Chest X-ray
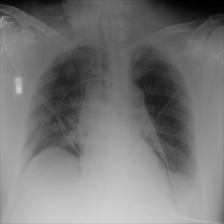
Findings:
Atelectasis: negative
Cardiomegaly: negative
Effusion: negative
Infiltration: negative
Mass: negative
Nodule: negative
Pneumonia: negative
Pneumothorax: negative
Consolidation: negative
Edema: negative
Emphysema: negative
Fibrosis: negative
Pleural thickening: negative
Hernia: negative